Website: crate-barrel
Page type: billing-address
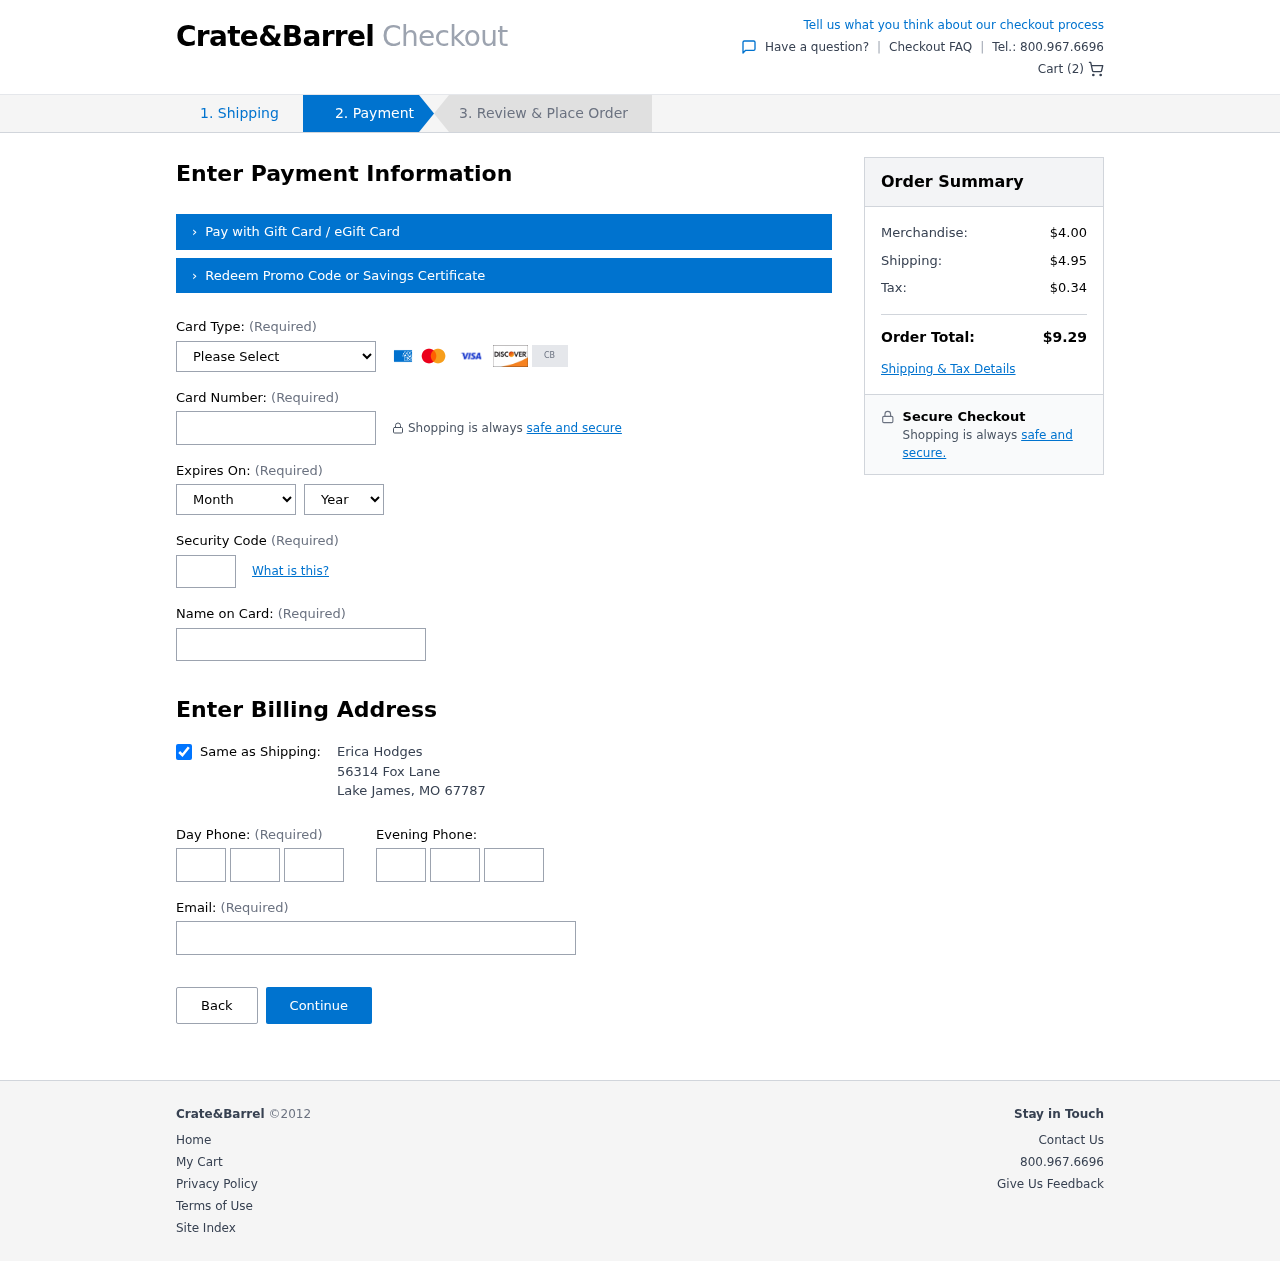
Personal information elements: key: PII_CARD_CVV
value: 117
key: PII_CARD_EXPIRY_MONTH
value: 12
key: PII_CARD_EXPIRY_YEAR
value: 30
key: PII_CARD_NUMBER
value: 6011 8304 4685 6654
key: PII_CARD_TYPE
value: Discover
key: PII_CITY
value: Lake James
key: PII_EMAIL
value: ericahodges@yahoo.com
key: PII_FULLNAME
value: Erica Hodges
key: PII_PHONE_ALT_AREA
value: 925
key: PII_PHONE_ALT_PREFIX
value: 262
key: PII_PHONE_ALT_SUFFIX
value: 6660
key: PII_PHONE_AREA
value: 810
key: PII_PHONE_PREFIX
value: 550
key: PII_PHONE_SUFFIX
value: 8353
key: PII_POSTCODE
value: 67787
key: PII_STATE_ABBR
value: MO
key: PII_STREET
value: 56314 Fox Lane
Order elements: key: ORDER_NUM_ITEMS
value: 2
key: ORDER_SUBTOTAL
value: $4.00
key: ORDER_SHIPPING_COST
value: $4.95
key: ORDER_TAX
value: $0.34
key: ORDER_TOTAL
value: $9.29